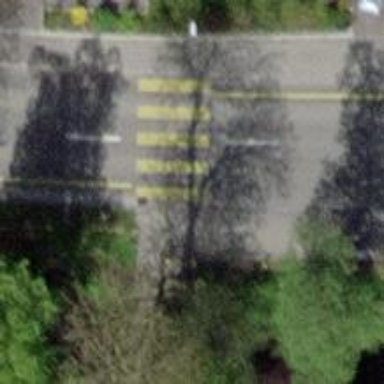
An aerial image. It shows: Uncontrolled zebra crossing on the road.